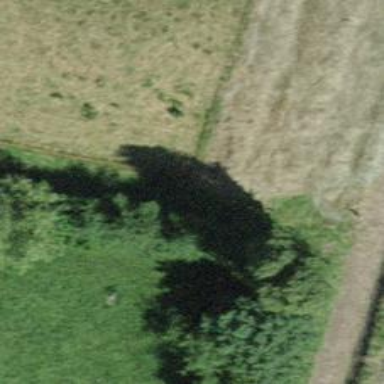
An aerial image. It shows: Row of trees in natural setting.